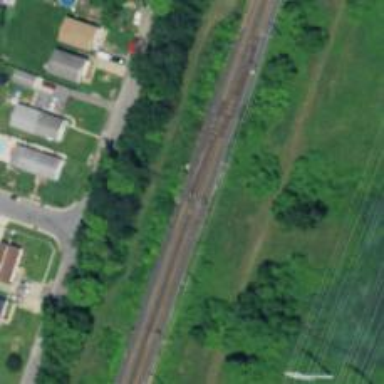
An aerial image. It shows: Light rail electrified with contact line.